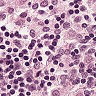
Metastatic tissue present: no